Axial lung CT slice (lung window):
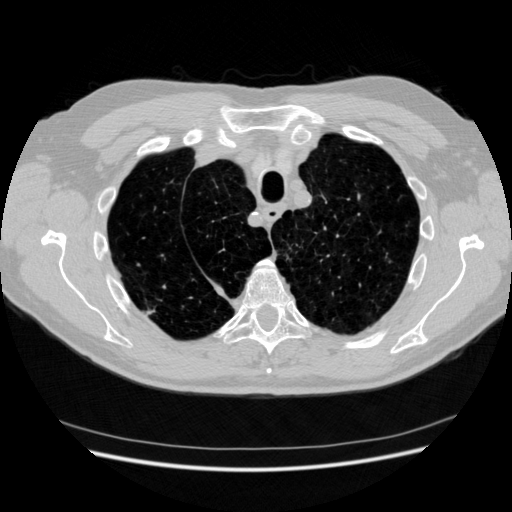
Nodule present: no